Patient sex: M
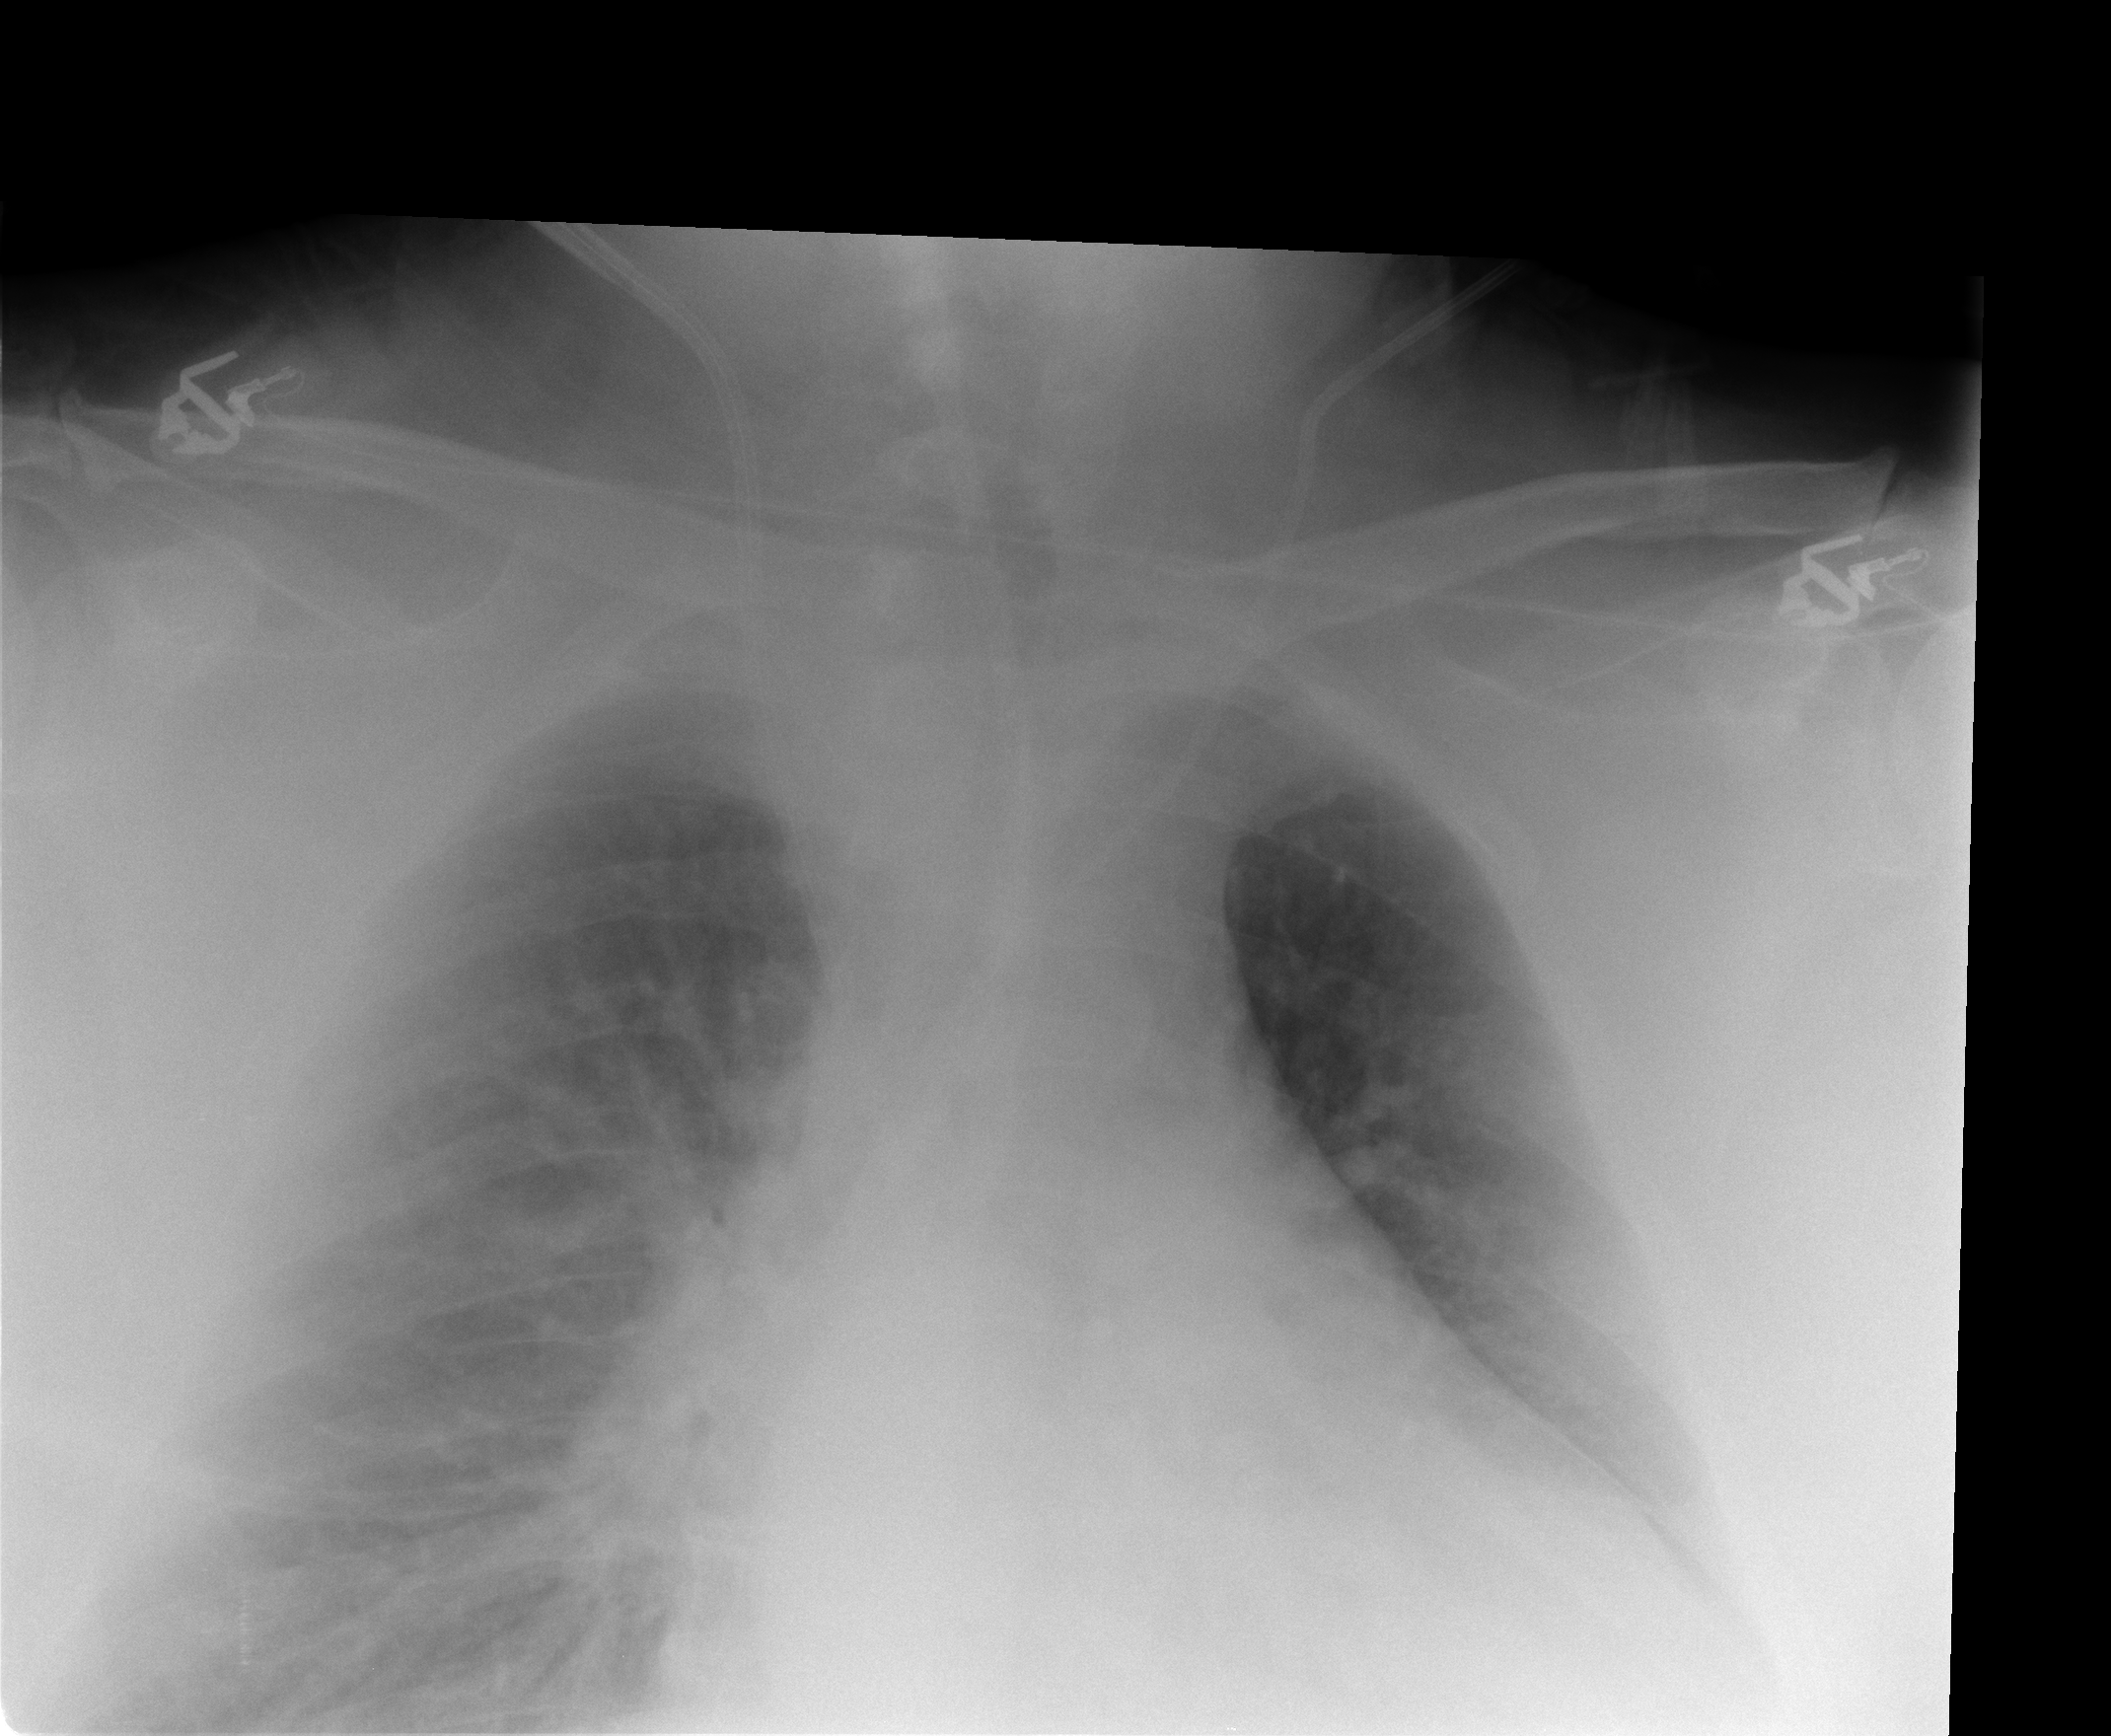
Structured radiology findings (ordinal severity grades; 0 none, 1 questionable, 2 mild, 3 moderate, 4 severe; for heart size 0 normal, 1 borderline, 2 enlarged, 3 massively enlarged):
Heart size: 2
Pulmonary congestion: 3
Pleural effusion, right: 2
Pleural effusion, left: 2
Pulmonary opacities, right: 0
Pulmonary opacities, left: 0
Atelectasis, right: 2
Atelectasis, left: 2